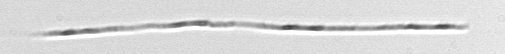
Label: Leptocylindrus